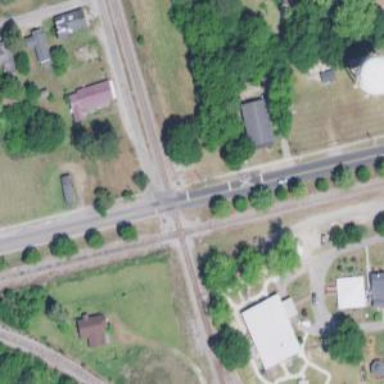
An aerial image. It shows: Railway crossing.